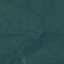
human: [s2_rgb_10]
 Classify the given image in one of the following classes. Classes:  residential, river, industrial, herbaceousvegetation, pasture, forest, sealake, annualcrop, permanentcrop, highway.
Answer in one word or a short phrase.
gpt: Forest